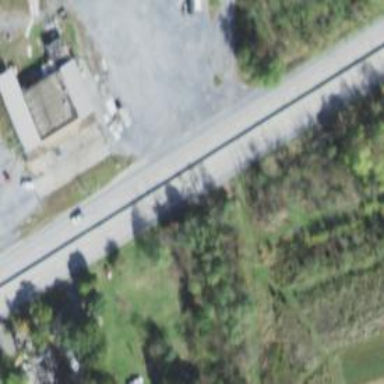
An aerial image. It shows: Asphalt road classified as primary highway with expressway characteristics.